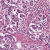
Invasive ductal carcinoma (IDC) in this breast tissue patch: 1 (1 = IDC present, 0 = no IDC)